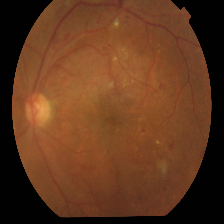
Diabetic retinopathy grade: Proliferative DR